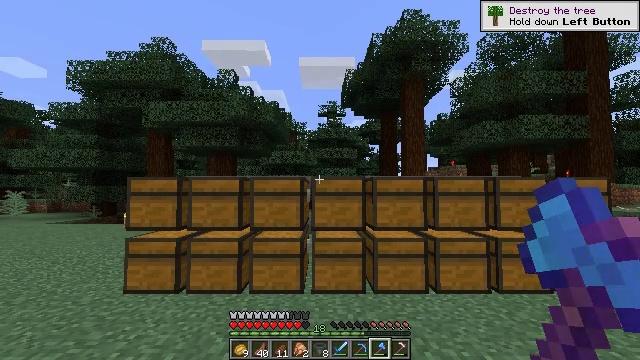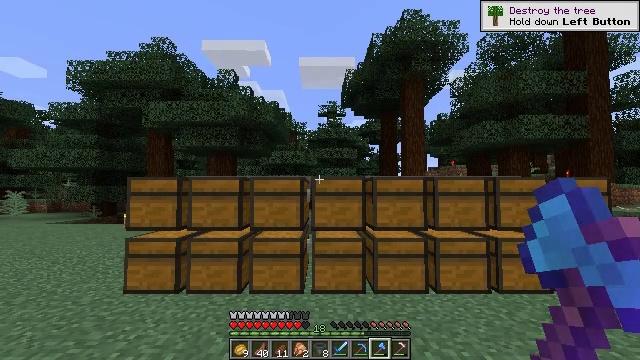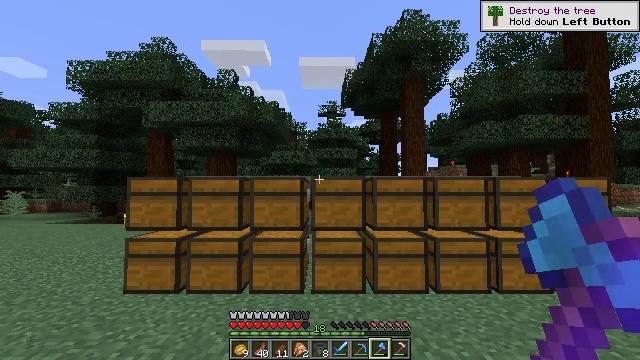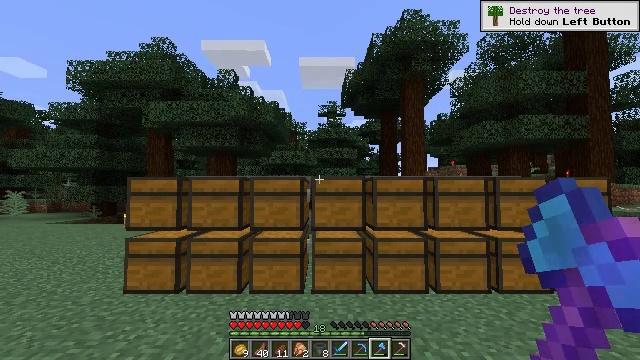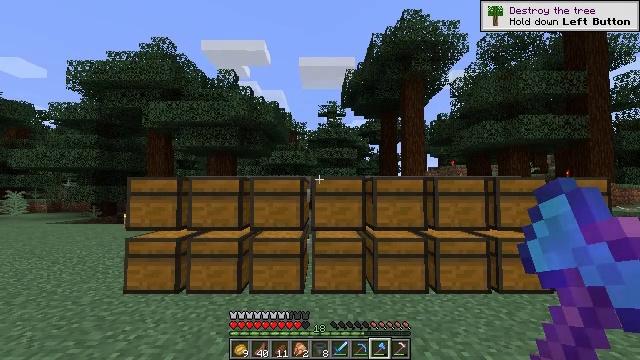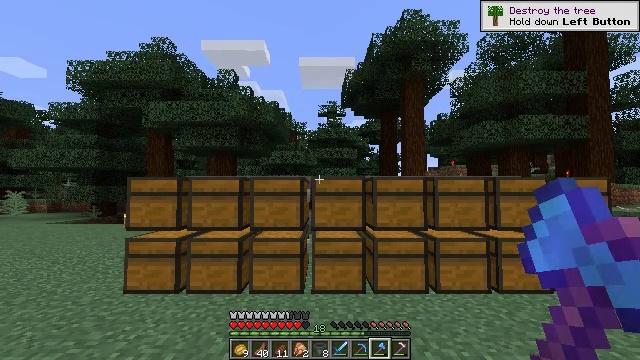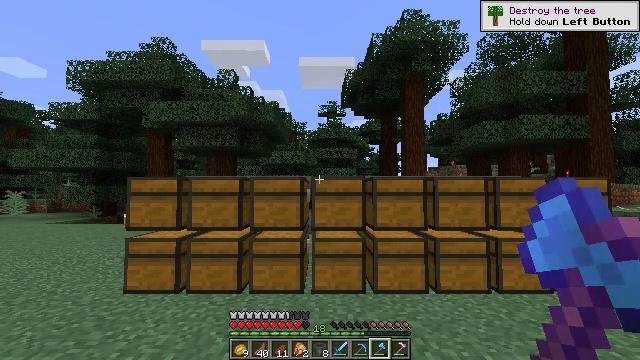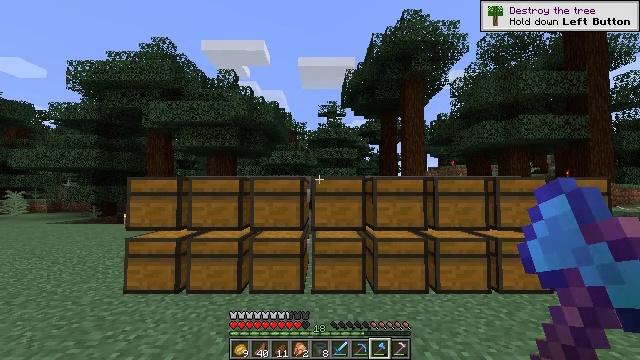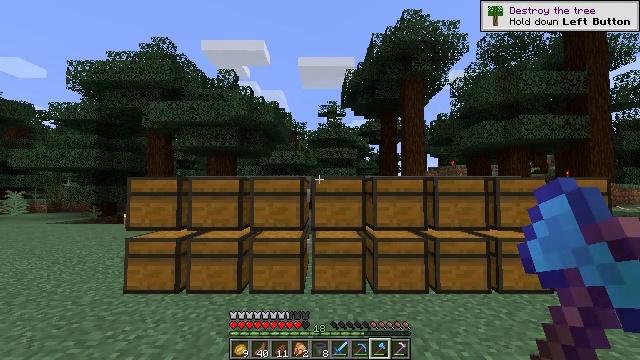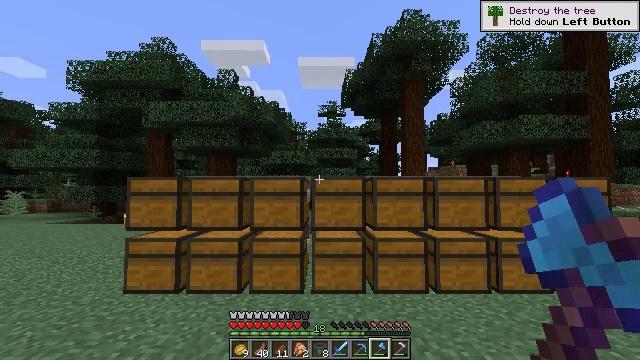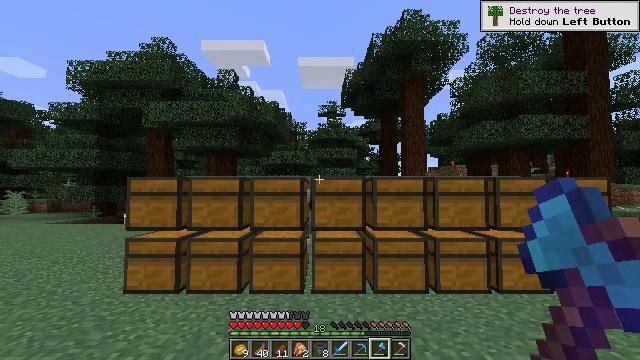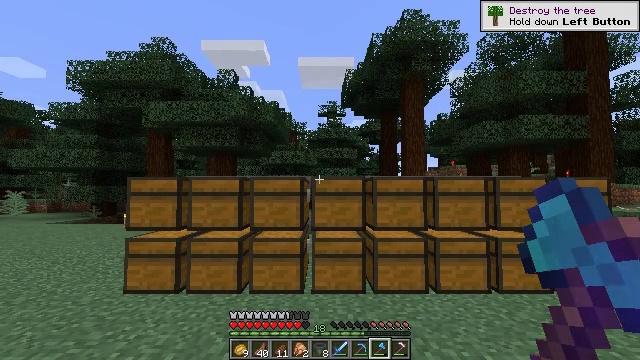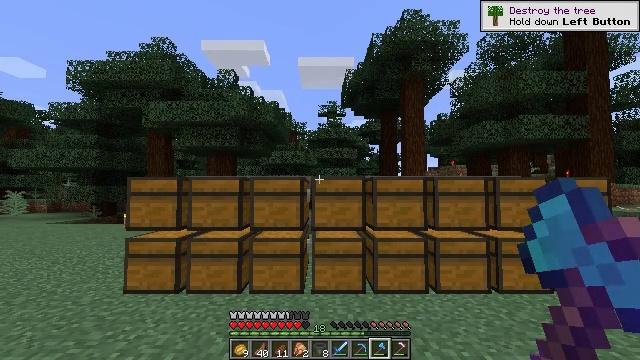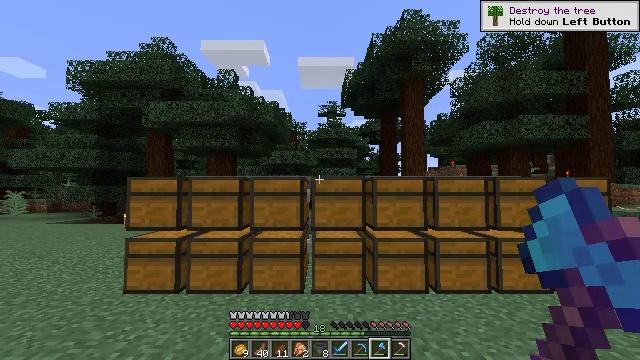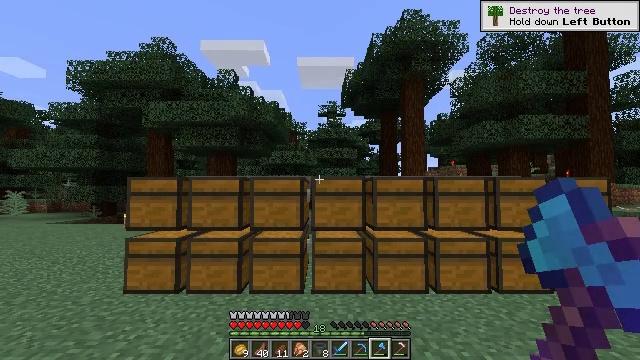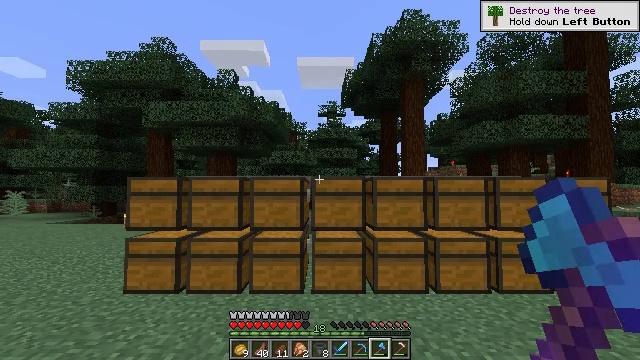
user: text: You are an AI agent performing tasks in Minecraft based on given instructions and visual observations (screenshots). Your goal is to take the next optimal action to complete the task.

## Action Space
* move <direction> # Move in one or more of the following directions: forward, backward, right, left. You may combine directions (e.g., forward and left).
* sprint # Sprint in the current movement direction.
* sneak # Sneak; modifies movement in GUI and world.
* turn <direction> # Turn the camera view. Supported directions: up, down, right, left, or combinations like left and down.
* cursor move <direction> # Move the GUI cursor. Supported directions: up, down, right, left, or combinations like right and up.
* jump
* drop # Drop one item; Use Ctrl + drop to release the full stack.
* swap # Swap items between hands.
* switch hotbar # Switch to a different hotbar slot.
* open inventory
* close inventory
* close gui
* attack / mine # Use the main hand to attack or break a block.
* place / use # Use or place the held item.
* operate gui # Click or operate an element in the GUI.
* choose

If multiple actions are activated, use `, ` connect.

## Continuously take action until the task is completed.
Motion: motion action
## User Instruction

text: Attack the large fern to gather it.
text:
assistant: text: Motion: no_op
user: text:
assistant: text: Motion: no_op
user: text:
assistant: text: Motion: no_op
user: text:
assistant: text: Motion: no_op
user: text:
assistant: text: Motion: no_op
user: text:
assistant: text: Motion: no_op
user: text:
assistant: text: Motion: no_op
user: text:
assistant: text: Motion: no_op
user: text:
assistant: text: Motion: no_op
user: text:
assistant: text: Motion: no_op
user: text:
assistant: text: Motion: no_op
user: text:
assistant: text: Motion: no_op
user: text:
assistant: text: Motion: no_op
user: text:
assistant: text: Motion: no_op
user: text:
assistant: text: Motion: no_op
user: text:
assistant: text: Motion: no_op
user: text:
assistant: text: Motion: no_op
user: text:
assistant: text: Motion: no_op
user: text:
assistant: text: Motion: no_op
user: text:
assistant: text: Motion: no_op
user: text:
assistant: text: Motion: no_op
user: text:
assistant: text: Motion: no_op
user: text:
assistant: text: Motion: no_op
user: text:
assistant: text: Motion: no_op
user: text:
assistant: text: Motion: no_op
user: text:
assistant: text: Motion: no_op
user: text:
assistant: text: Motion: no_op
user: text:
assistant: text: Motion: no_op
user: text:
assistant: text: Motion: no_op
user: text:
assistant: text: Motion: no_op